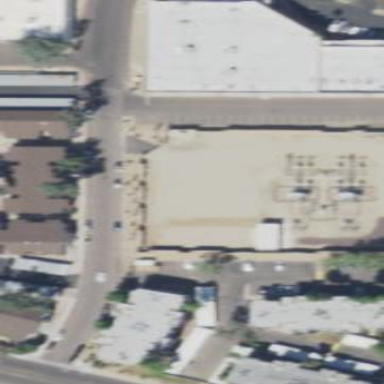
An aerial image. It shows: Outdoor power substation at the distribution level with surrounding wall barrier.